Field crop: maize
Growth stage: 2
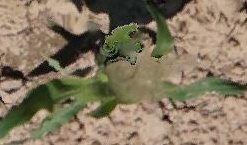
Species: maize